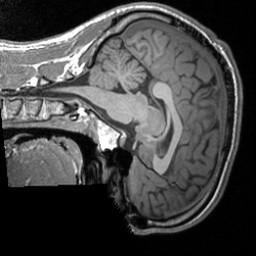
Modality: T1w
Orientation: sagittal
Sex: male
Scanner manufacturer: siemens
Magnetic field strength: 3 T
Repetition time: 1.9 s
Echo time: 0.00226 s